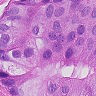
Metastatic tissue present: yes